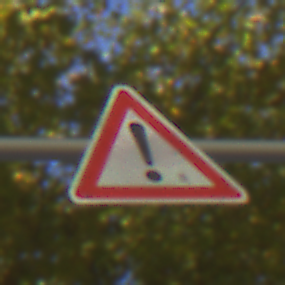
Verkehrszeichen: Gefahrenstelle
Umgebung: Outdoor, Nature
Tageszeit: SunriseSunset
Wetter: PartlyCloudy
Licht: Natural
Jahreszeit: NotSpecified
Kontrast: HighContrast